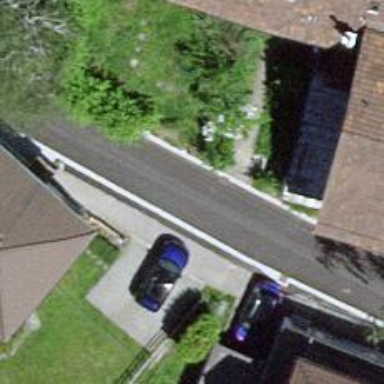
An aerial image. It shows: Residential road with asphalt surface and sidewalk on the left side.